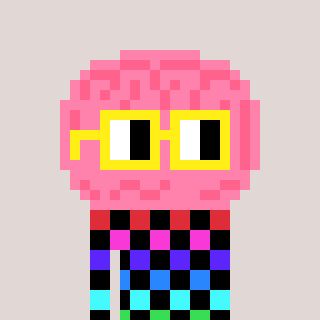
a pixel art character with square yellow glasses, a brain-shaped head and a bege-colored body on a warm background